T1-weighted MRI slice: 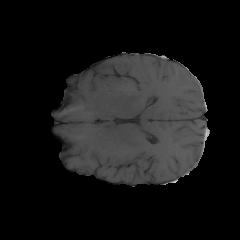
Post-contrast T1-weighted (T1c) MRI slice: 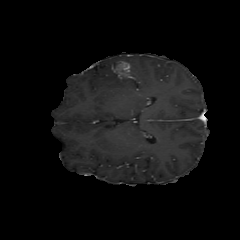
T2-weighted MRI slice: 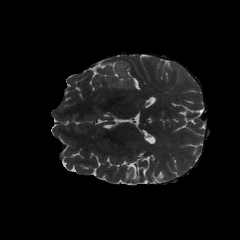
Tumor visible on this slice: yes